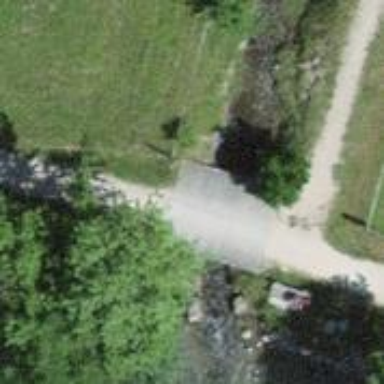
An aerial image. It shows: Path on bridge with pebblestone surface.